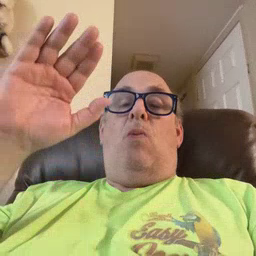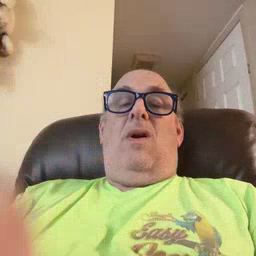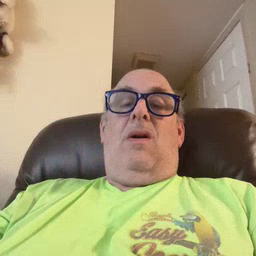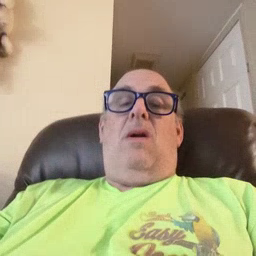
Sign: rain